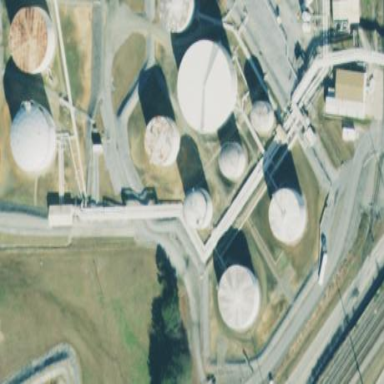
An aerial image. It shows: Industrial area designated as petroleum terminal.